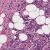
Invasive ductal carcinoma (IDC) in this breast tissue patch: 1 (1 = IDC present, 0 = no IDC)